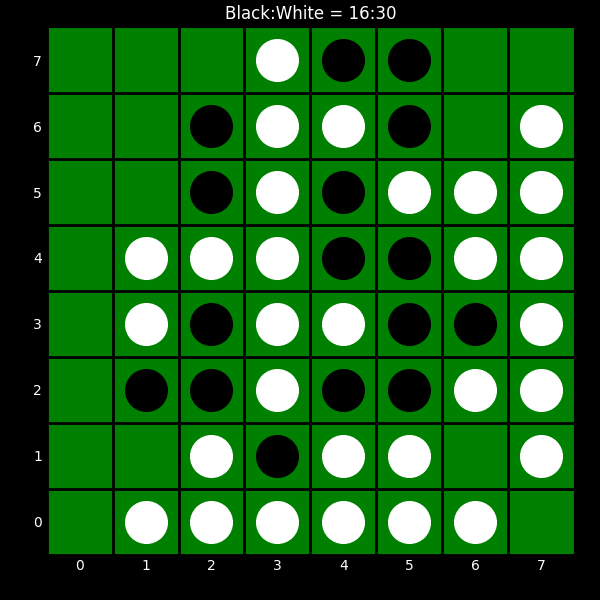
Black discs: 16
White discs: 30